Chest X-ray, PA view. Patient: 33 years old, sex F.
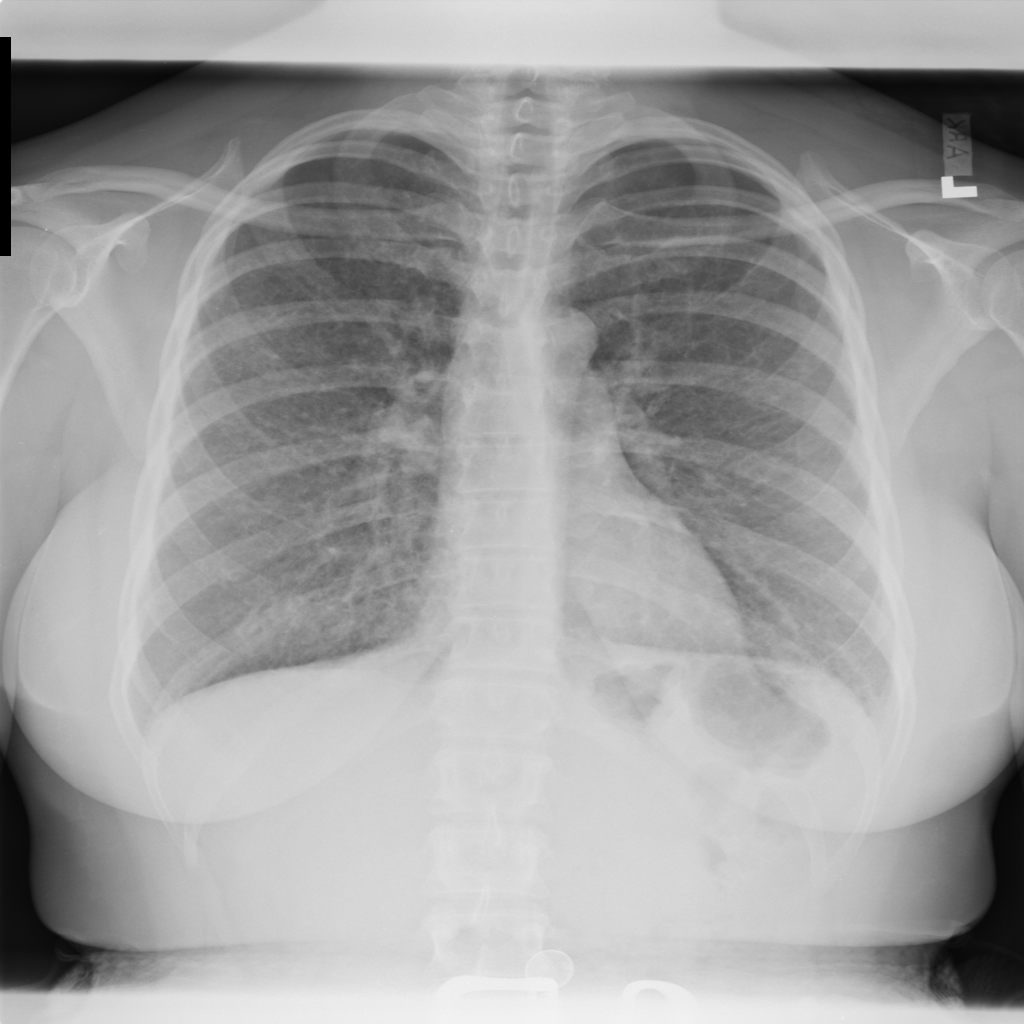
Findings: No Finding